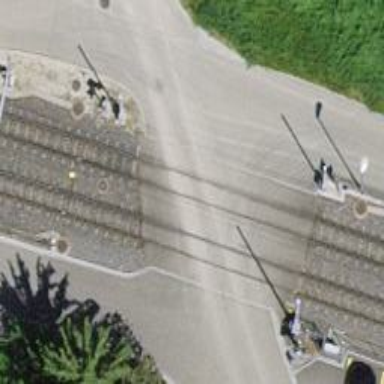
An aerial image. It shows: Level crossing with barrier for the railway.